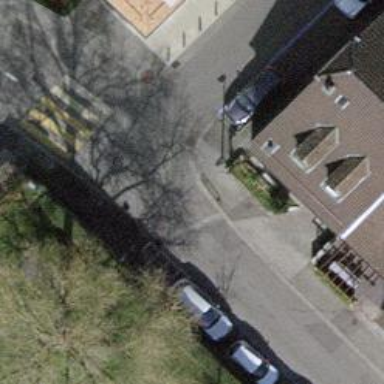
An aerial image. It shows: Bus stop equipped with public transport stop position.